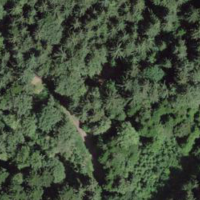
EUNIS habitat code: 43
Species observed at this site:
Verbascum thapsus